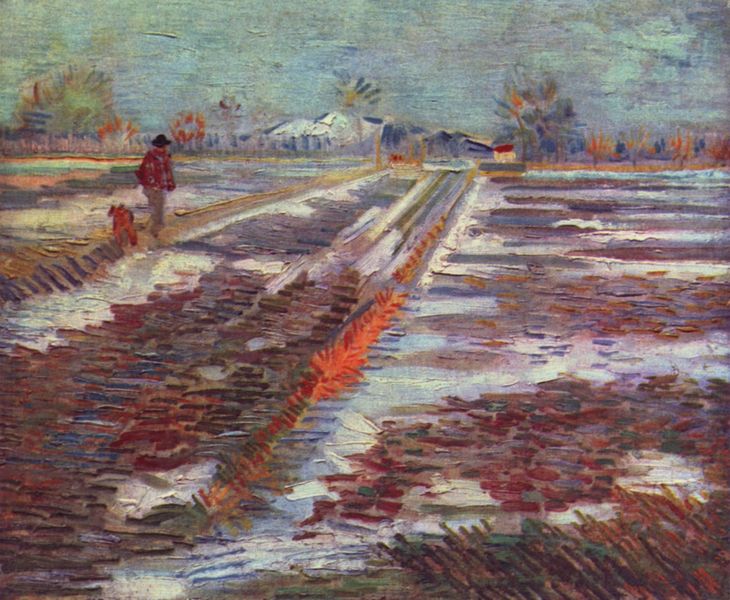
Titel: Schneebedeckte Felder vor Arles
Künstler: Vincent van Gogh
Standort: New York (New York)
Institution: Collection J.K. Thannhauser
Schlagwörter: baum, berg, blau, gemälde, himmel, laub, mann, wasser, weiß, wolken, bäume, gelb, grün, impressionismus, landschaft, ocker, ufer, abend, braun, bunt, grau, hut, orange, schwarz, dach, eis, gras, haus, hund, rot, schnee, tier, weg, wiese, expressionismus, malerei, rock, hose, jacke, arme, mensch, bild, hände, deich, einsamkeit, erde, feld, felder, ferne, gräser, horizont, häuser, kalt, mühlen, natur, einsam, gehen, hütte, pastos, pfad, sträucher, land, mantel, bewölkt, farbig, japan, moderne, acker, ernte, feldweg, furchen, berge, dorf, farbe, tag, violett, landschaftsmalerei, herbst, winter, spazieren, van gogh, akcer, duktus, monet, allein, frühling, striche, bauer, gogh, spaziergang, kälte, farbflächen, baun, vincent van gogh, hosentaschen, wanderer, beete, palmen, winterlandschaft, wegrand, spaziergänger, treu, treue, tauwetter, pissarro, wagenspur, amnn, frankreichi, spaziergan, lfarbig, riot, ackerrand, #dach, dels, raiun